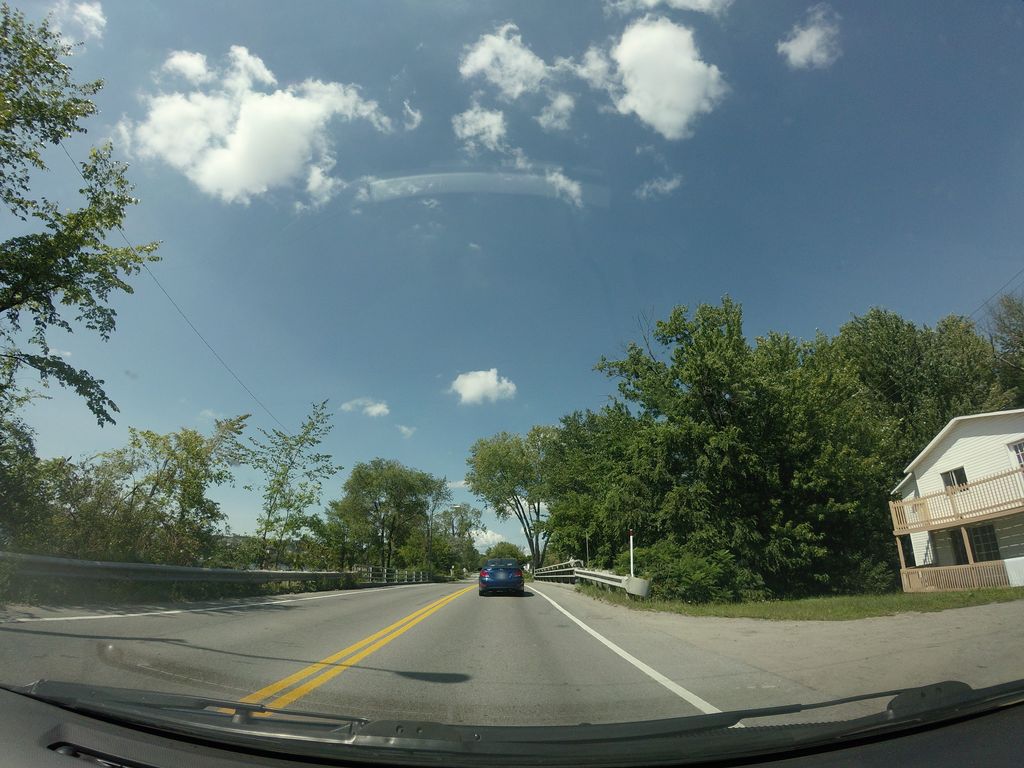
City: ottawa-gatineau